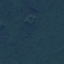
Land use / land cover: Forest